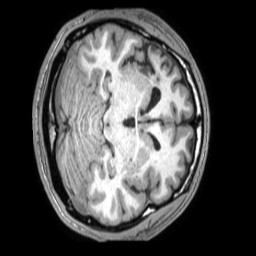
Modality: T1w
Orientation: axial
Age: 20
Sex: male
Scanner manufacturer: philips
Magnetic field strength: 1.5 T
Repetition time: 0.007134 s
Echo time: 0.003223 s